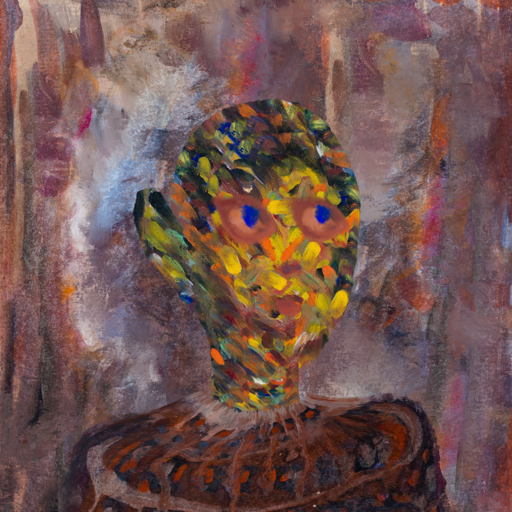
Background: Hypocrite, Head And Neck Side: An_Impression, Face Side: Mother_And_Son_Mother, Bust: Hypocrite, Hair Side: Blank, Head Accessory: Blank, Second Necklace: Blank, Necklace: Blank, Baby: Blank